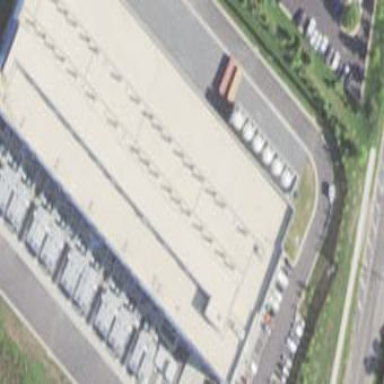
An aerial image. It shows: Data center building.